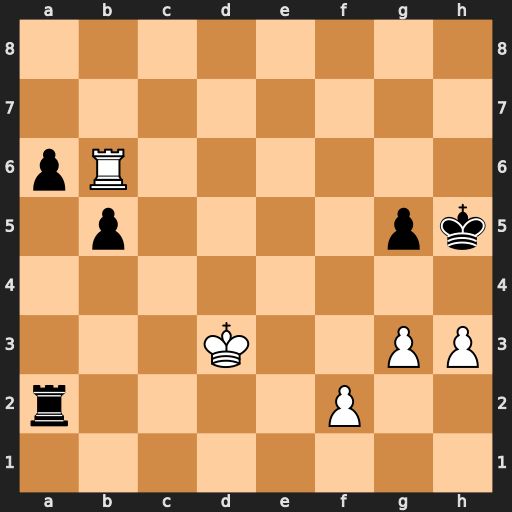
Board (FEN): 8/8/pR6/1p4pk/8/3K2PP/r4P2/8
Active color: w
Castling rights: -
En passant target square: -
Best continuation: g4+ Kh4 Rh6#